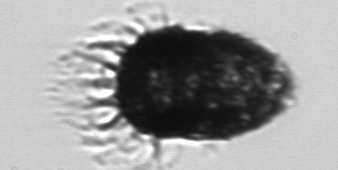
Label: Stenosemella_pacifica